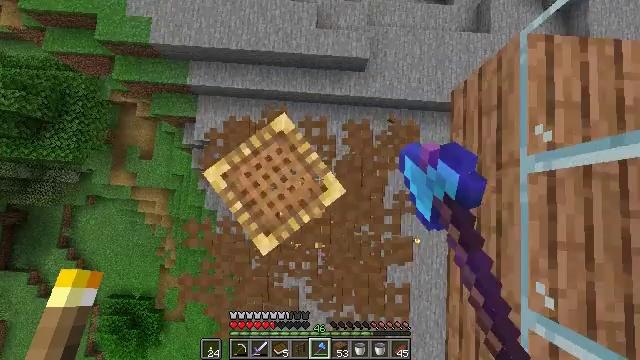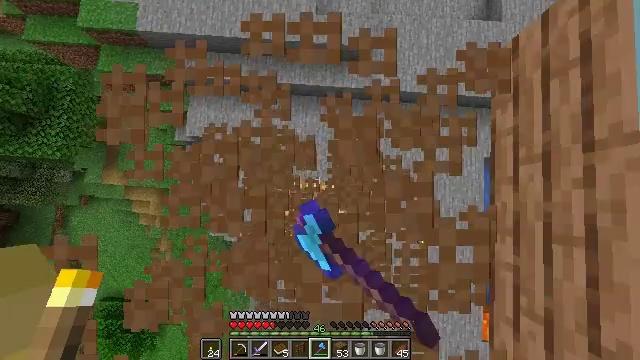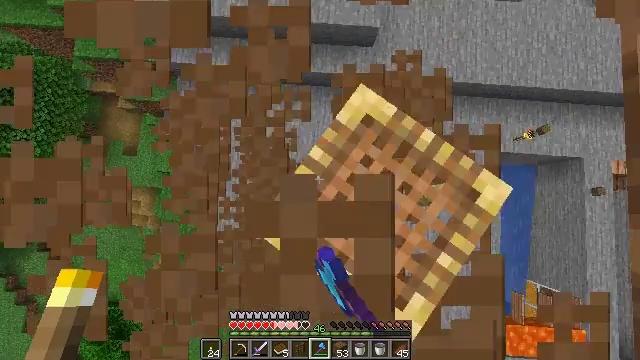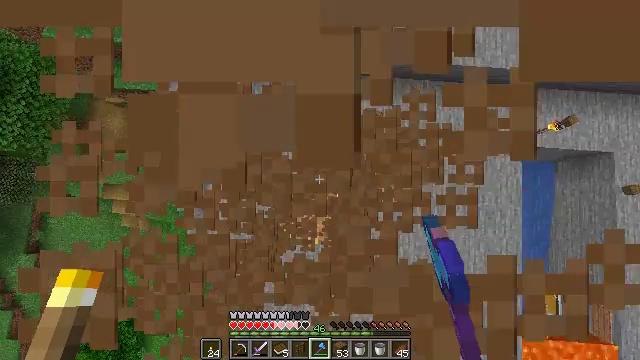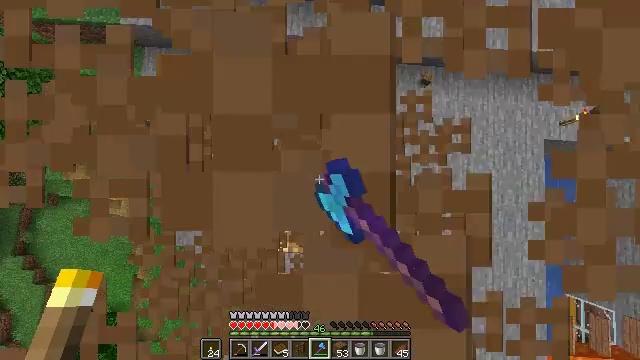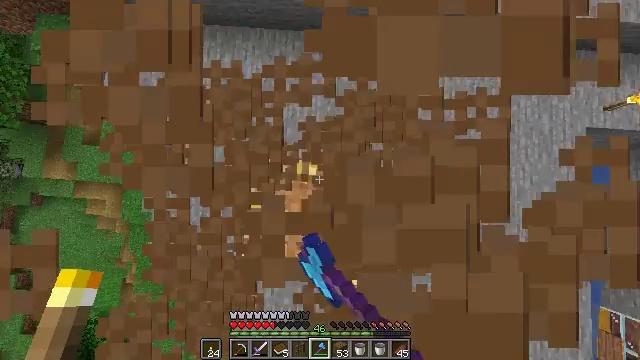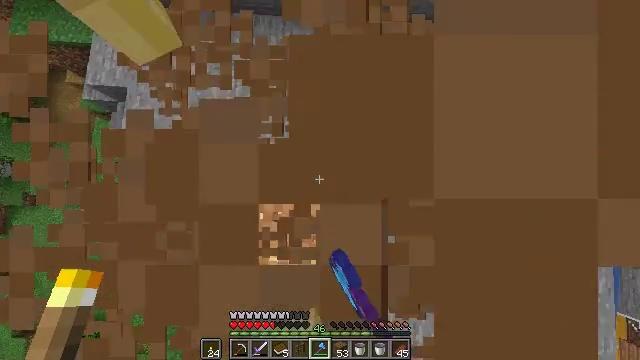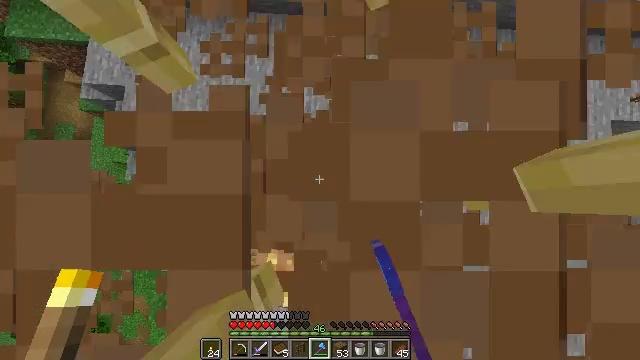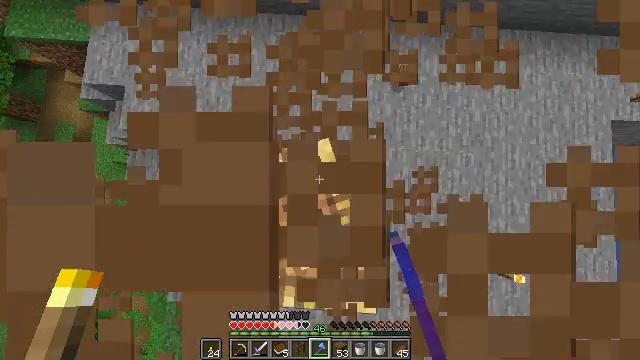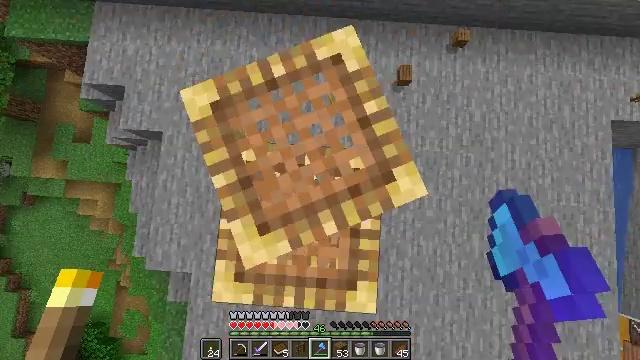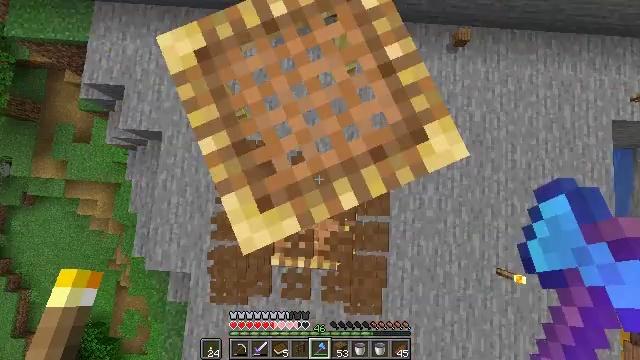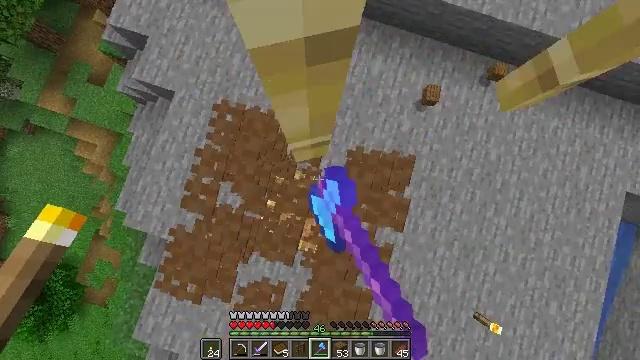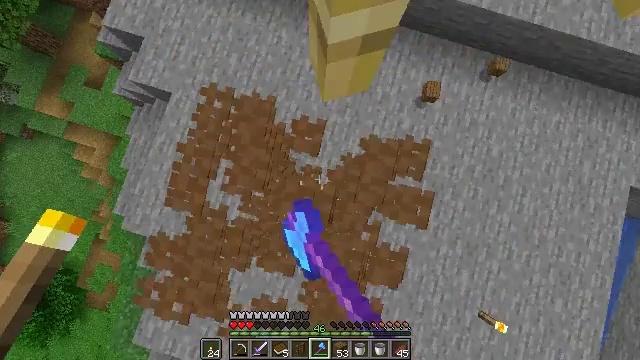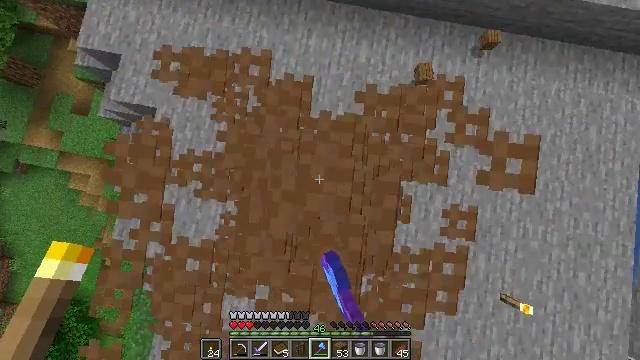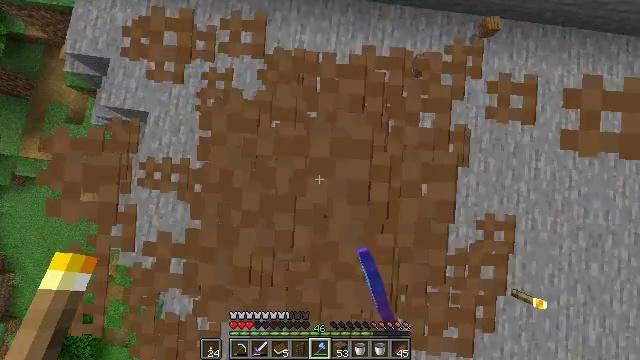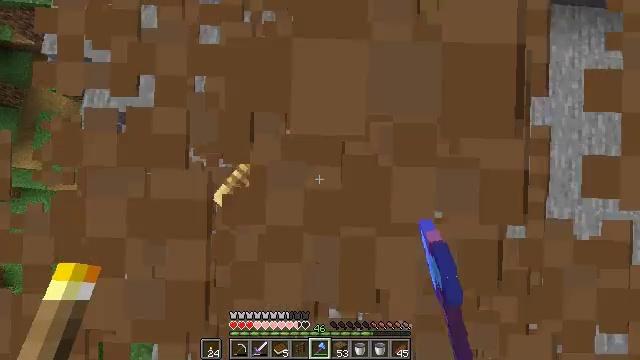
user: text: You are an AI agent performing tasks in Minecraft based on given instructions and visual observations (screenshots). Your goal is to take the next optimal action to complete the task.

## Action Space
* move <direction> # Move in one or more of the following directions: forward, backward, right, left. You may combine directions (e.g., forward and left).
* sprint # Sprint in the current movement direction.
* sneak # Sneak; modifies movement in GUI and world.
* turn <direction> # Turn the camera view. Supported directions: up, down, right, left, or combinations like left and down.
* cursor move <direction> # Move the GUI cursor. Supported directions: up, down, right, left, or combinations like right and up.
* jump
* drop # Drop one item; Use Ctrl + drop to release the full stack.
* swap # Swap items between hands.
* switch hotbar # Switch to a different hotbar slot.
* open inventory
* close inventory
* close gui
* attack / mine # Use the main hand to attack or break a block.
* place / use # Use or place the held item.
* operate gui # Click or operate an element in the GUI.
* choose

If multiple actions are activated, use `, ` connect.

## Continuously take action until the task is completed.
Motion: motion action
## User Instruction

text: Remove the scaffolding structure.
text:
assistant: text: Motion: attack / mine
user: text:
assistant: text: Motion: attack / mine
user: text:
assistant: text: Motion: attack / mine
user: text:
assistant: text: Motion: no_op
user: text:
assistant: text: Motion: no_op
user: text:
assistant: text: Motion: no_op
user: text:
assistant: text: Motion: no_op
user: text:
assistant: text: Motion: no_op
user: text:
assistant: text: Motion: no_op
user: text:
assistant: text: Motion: attack / mine
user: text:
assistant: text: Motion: attack / mine
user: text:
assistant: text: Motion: attack / mine
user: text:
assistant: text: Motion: no_op
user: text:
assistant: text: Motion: no_op
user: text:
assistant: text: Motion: no_op
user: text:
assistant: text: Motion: no_op
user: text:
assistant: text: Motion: no_op
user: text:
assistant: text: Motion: no_op
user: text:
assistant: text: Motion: no_op
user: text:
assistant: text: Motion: no_op
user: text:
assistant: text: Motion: no_op
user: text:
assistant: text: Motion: no_op
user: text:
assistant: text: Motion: attack / mine
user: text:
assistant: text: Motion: attack / mine
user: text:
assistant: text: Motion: no_op
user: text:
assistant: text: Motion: no_op
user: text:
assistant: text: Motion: no_op
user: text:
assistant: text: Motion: no_op